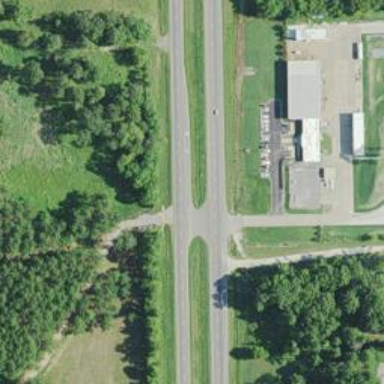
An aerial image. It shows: Trunk highway.